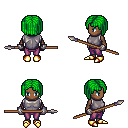
a pixel art fantasy rpg character, female body template, human, dark skin, steel chest armor, magenta pants, green pageboy hairstyle, metal gloves, gold boots, spear, four views (front, back, left, right), 2x2 character sprite sheet, small pixel art, hard edges, no anti-aliasing